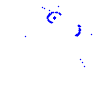
Particle: kaon